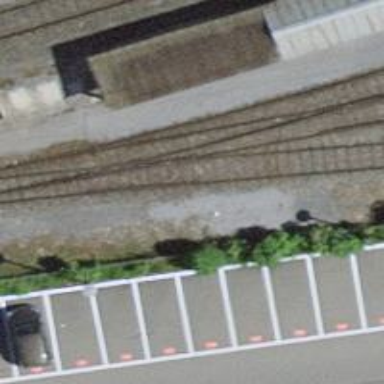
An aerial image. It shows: Railway yard with electrified tracks and single track.